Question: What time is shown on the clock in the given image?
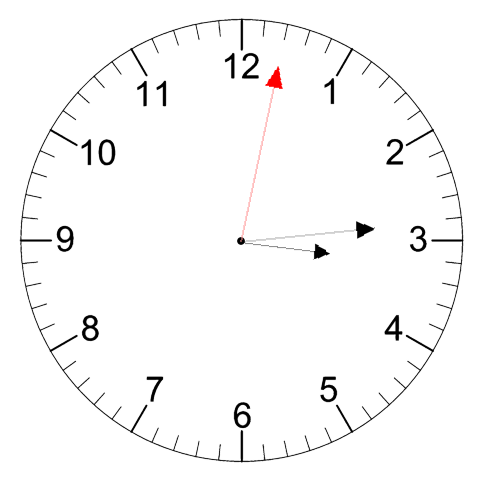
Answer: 03:14:02